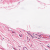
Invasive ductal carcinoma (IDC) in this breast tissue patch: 0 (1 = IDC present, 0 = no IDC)